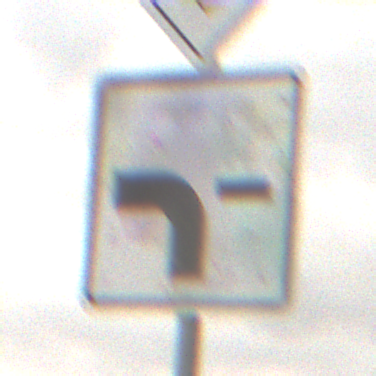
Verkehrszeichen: VerlaufVorfahrtsstrasse6
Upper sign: Vorfahrtsstrasse
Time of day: Midday
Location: Outdoor (Nature)
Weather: Overcast
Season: NotSpecified
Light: Natural